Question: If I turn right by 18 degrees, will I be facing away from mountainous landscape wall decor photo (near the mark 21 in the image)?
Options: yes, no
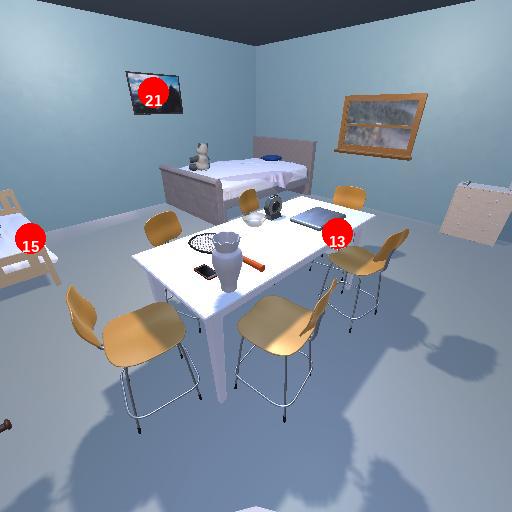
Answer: yes